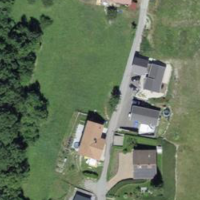
EUNIS habitat code: 55
Species observed at this site:
Phoenicurus ochruros